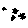
Label: star